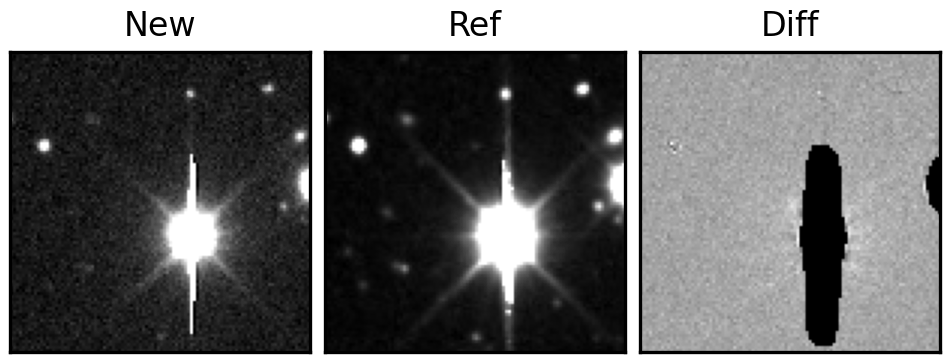
Label: bogus